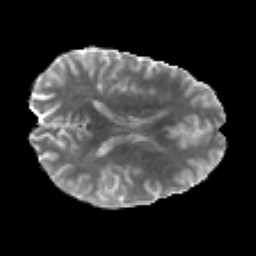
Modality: MD
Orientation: axial
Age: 35
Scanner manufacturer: philips
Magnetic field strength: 3 T
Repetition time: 8.591 s
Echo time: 0.1268 s